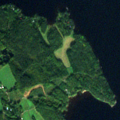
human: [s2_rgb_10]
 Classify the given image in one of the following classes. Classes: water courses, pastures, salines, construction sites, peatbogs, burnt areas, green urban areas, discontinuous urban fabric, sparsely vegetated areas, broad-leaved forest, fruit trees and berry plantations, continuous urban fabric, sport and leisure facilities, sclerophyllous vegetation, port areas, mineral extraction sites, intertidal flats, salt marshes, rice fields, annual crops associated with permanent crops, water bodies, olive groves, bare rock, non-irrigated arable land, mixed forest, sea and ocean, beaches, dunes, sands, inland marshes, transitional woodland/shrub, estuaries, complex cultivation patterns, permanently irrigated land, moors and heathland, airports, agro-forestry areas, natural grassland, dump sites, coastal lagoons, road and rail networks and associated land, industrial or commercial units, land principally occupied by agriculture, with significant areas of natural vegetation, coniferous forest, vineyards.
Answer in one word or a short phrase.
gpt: land principally occupied by agriculture, with significant areas of natural vegetation, mixed forest, water bodies